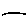
Label: line